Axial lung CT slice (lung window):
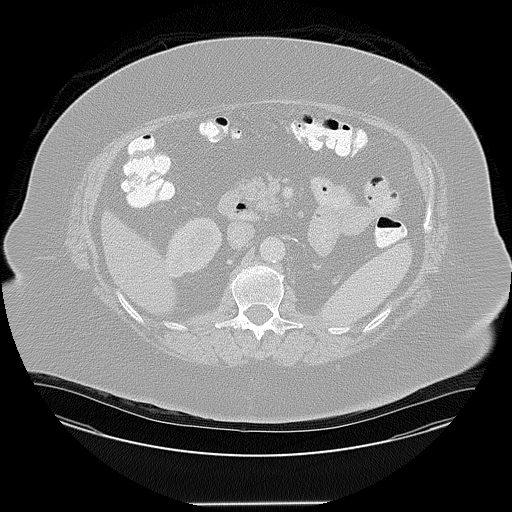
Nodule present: no